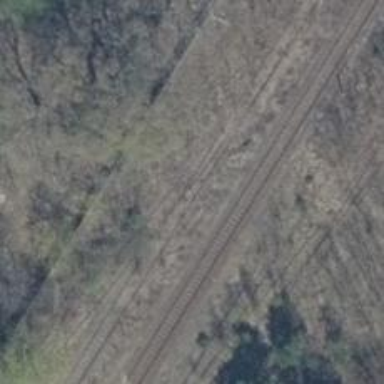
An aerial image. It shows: Railway switch.